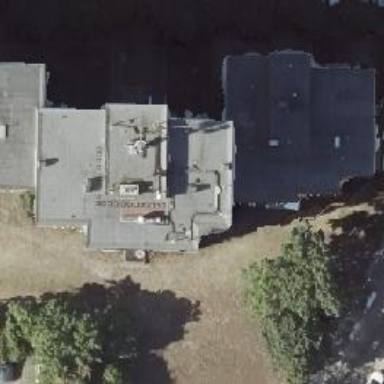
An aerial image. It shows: Flat-roofed apartment building.